A spectrogram of one vibration snapshot from a rotating-machine test bench is shown (time on one axis, frequency on the other). Determine the machine's mechanical condition. Answer with exactly one of: normal, misalignment, unbalance, looseness.
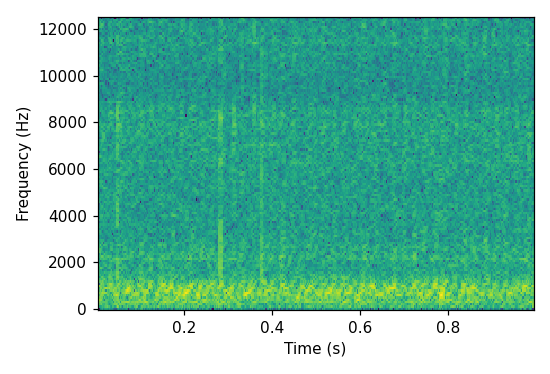
Answer: unbalance